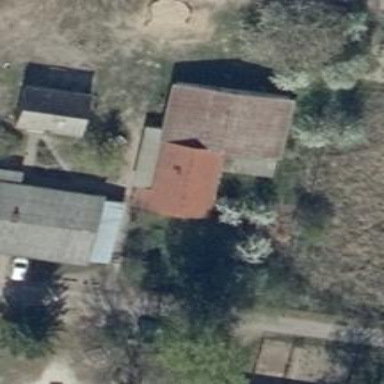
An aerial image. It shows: Kindergarten building.